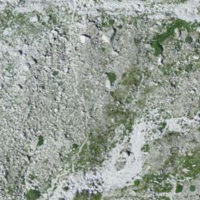
EUNIS habitat code: 31
Species observed at this site:
Marmota marmota